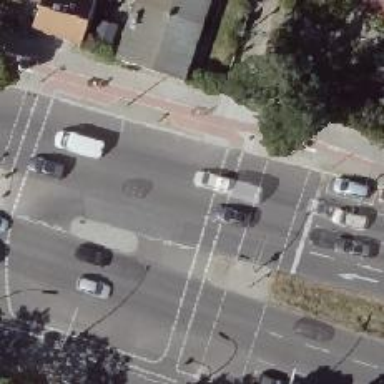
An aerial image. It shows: Secondary road with asphalt surface. There is cycle track on the right side of the road.